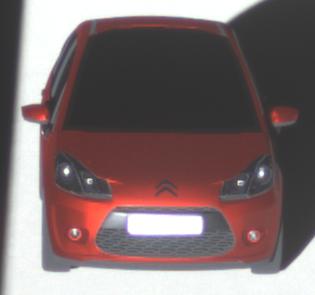
Make: Citroen
Model: C3 1.1
Detailed model: C3 (II)
Model produced from: 2010/01
Model produced until: 2012/03
Doors: 5
Color: red
Road condition: dry road
Daytime: sunrise or sunset
Contrast: high contrast